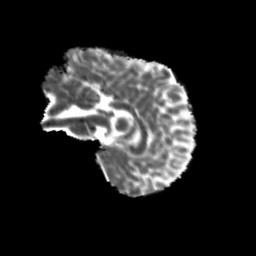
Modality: MD
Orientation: sagittal
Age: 13
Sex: male
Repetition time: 9.512 s
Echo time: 0.089 s